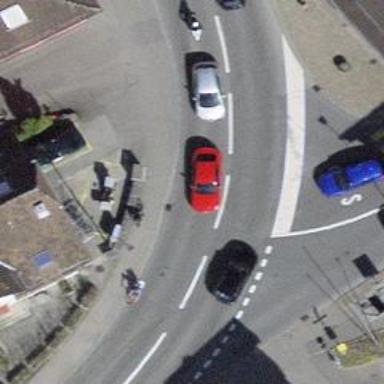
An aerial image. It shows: Junction.